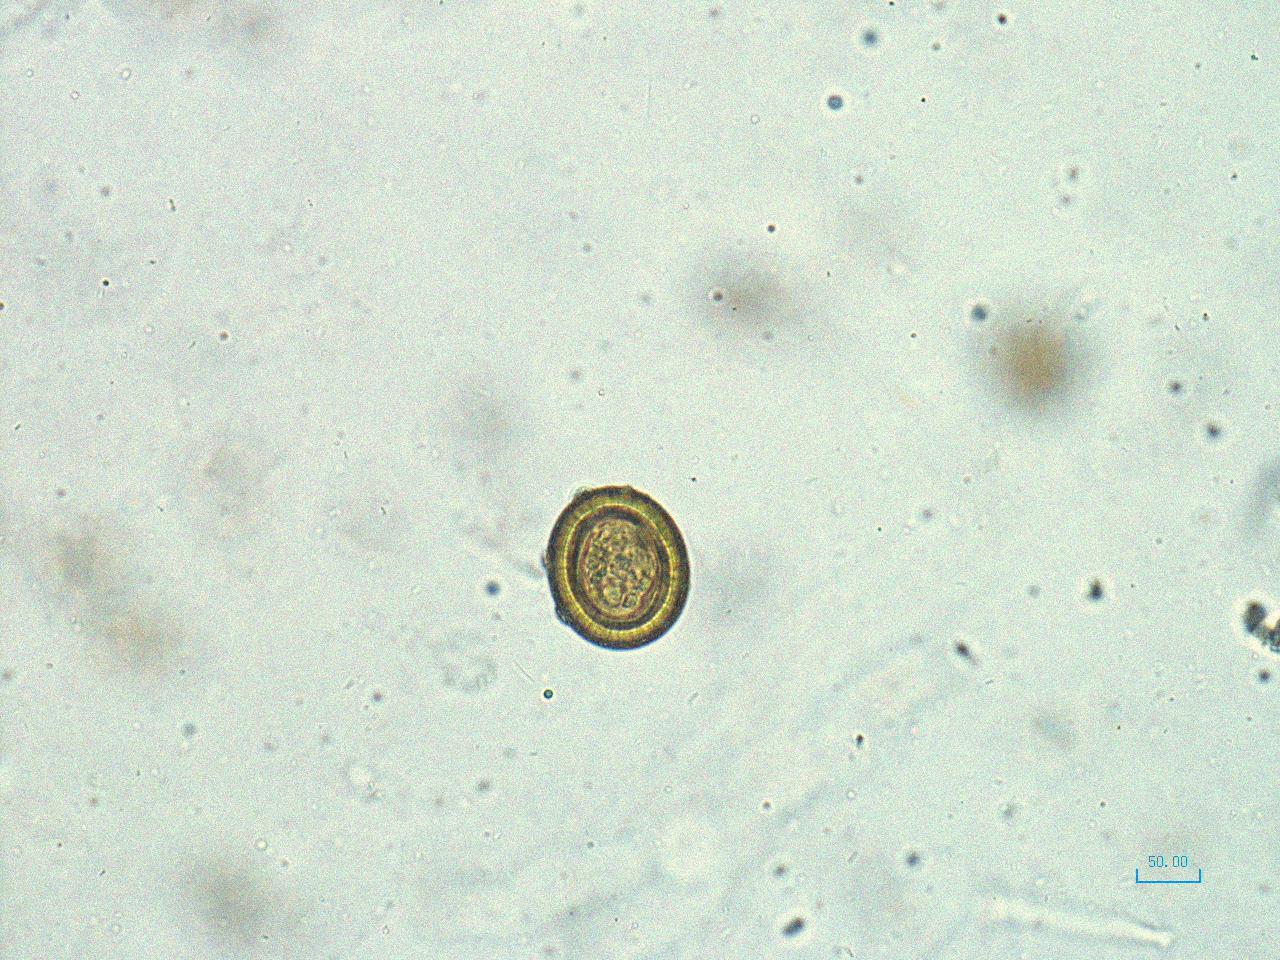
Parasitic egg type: Taenia spp. egg